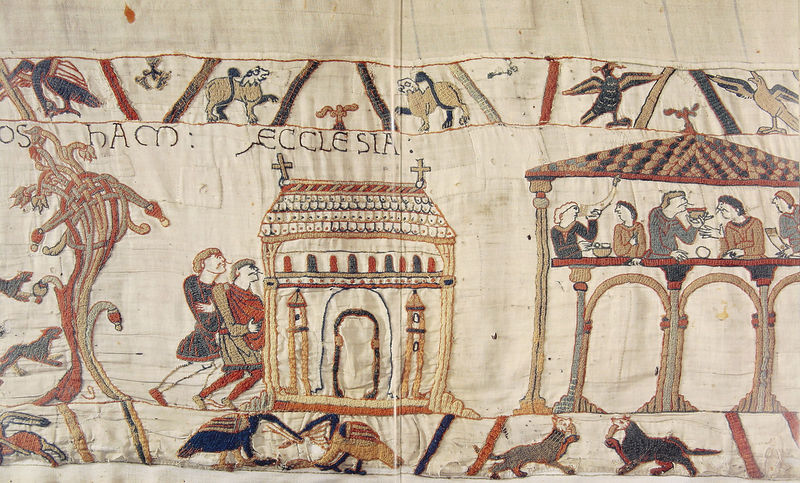
Titel: Teppich von Bayeux
Institution: Bayeux, Städtisches Museum
Schlagwörter: baum, blau, gelb, menschen, braun, männer, schwarz, säulen, haus, rot, tiere, teppich, gelage, vögel, kirche, gold, stickerei, stoff, ranken, schrift, bogen, figuren, banner, dekoration, essen, streifen, bögen, kreuz, türme, löwen, tempel, katzen, gewebe, wandbehang, william, eroberer, ecclesia, tapiserie, latain, bayeux, normannen, 1066, stofg, st6off, ham